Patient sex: M
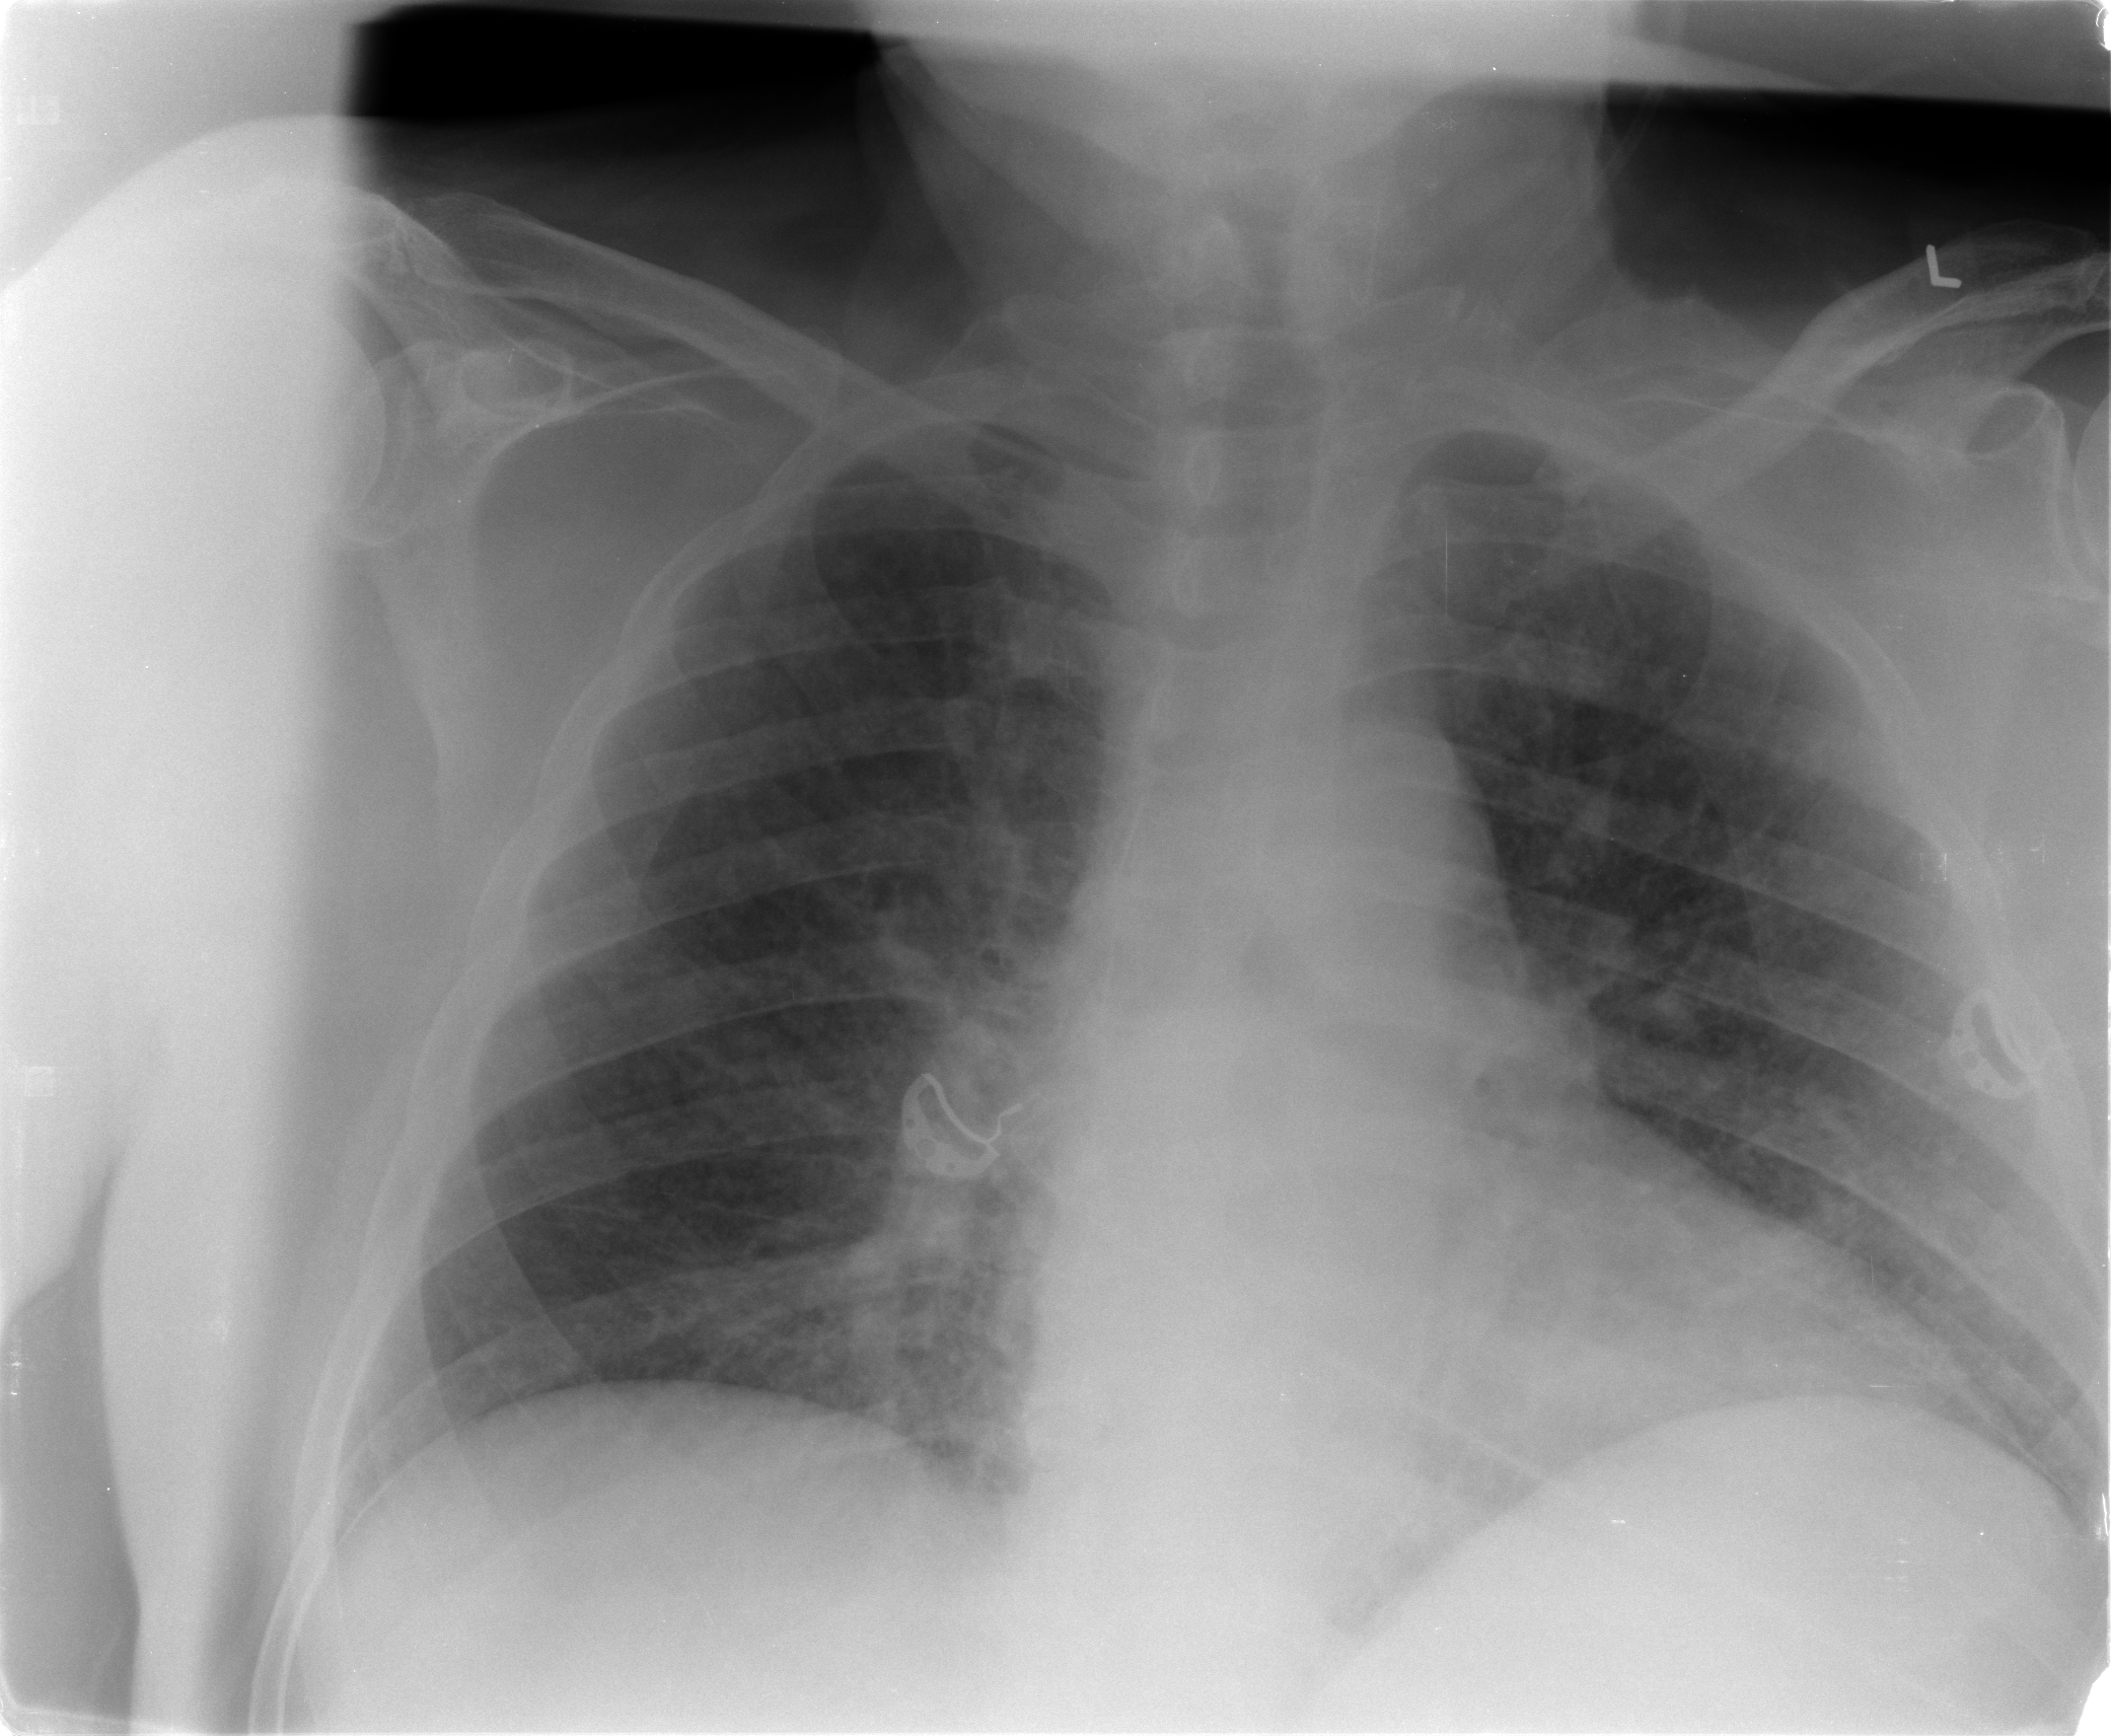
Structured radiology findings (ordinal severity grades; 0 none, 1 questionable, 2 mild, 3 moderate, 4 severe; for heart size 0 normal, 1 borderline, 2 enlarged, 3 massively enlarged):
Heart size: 1
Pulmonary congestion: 3
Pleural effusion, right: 2
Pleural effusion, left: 2
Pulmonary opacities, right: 0
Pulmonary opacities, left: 0
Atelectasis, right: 2
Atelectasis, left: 2